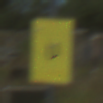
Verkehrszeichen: AnkuendigungOderFortsetzungUmleitungOhnePfeilsymbol
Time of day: Midday
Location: Outdoor (Special)
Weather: PartlyCloudy
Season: NotSpecified
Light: Natural